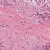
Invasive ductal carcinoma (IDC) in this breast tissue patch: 1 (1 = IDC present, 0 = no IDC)